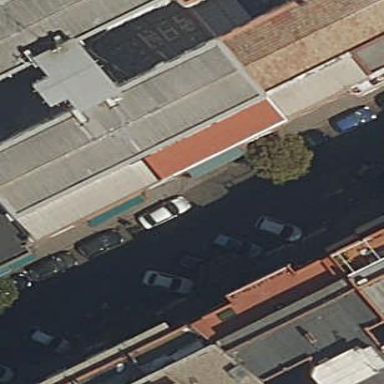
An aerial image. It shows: Part of building.